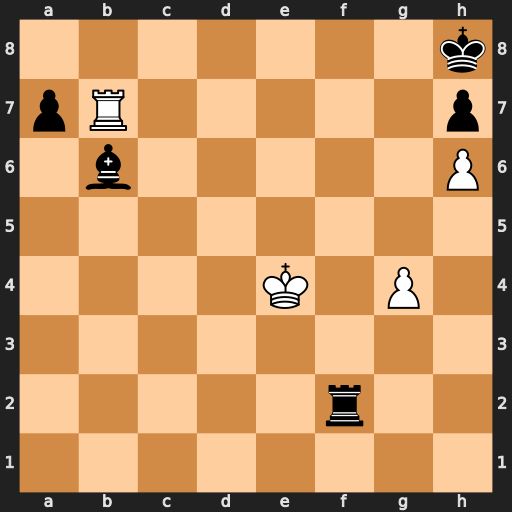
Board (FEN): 7k/pR5p/1b5P/8/4K1P1/8/5r2/8
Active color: w
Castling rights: -
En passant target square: -
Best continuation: Rb8+ Bd8 Rxd8+ Rf8 Rxf8#